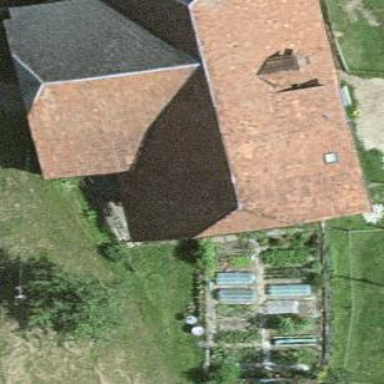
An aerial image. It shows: Farm building.